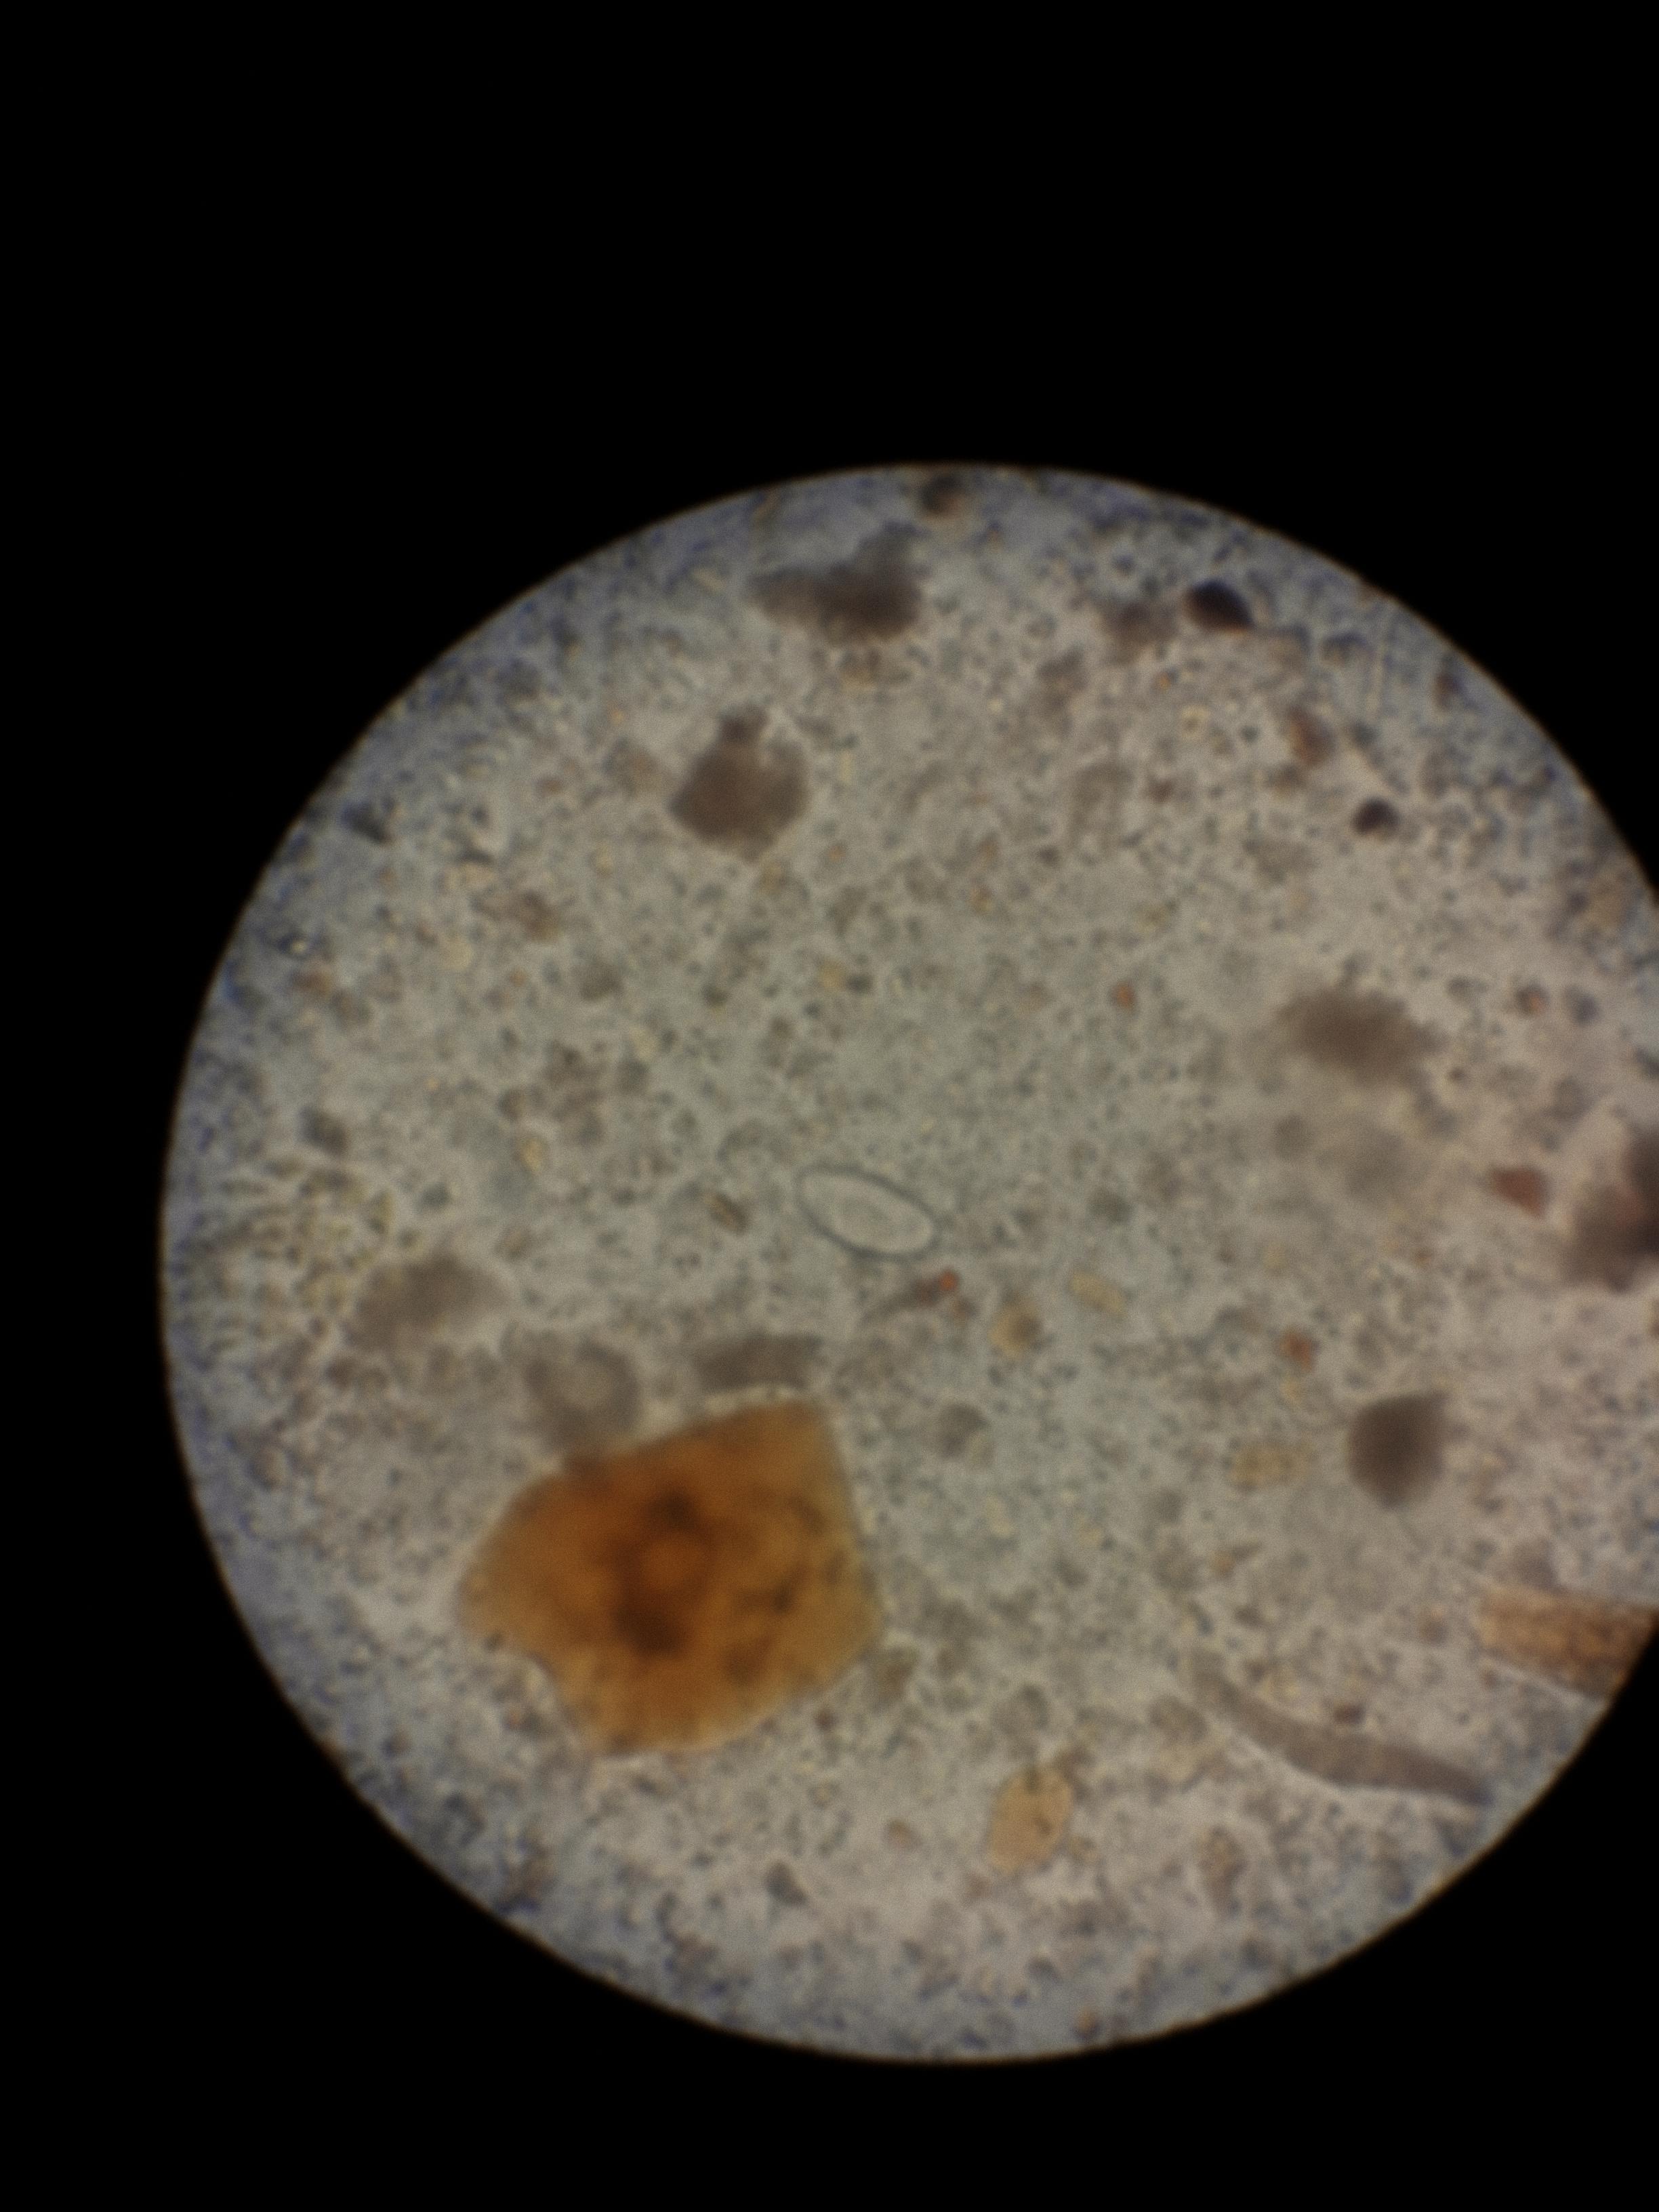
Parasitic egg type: Enterobius vermicularis